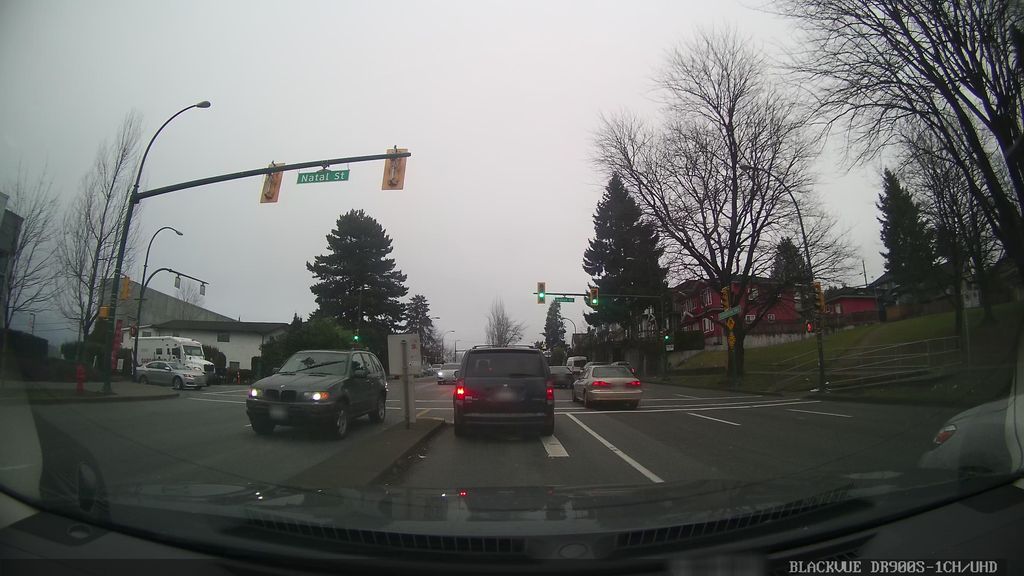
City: vancouver